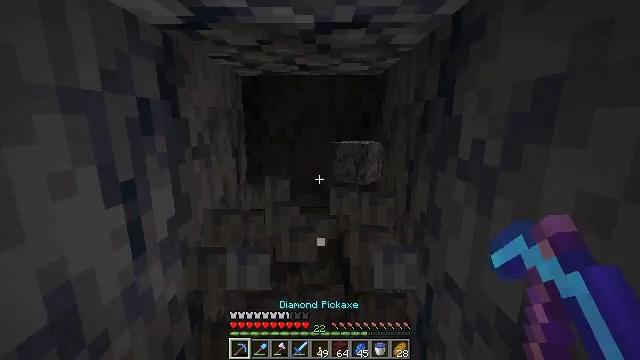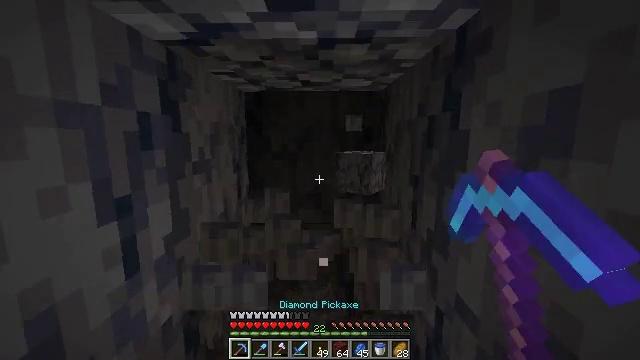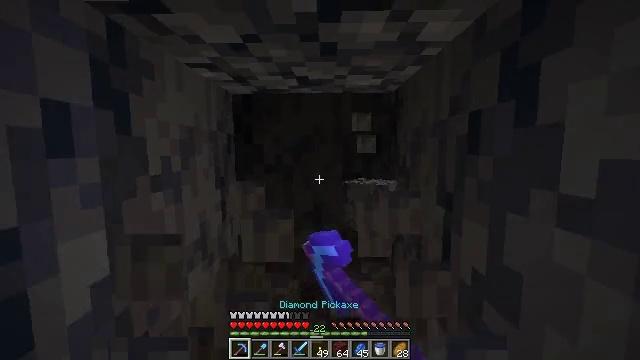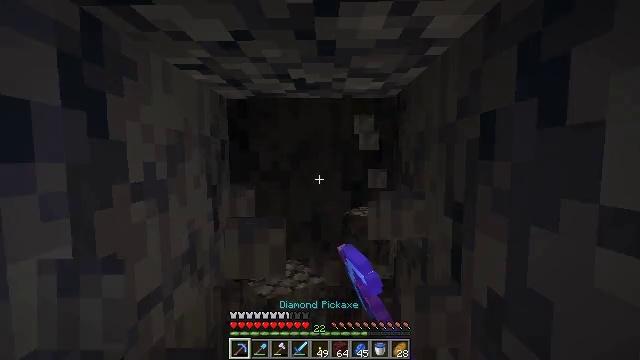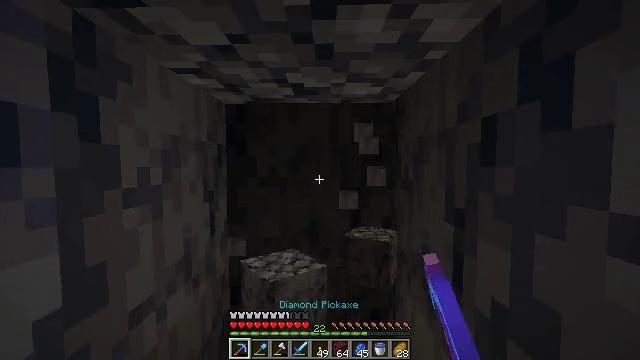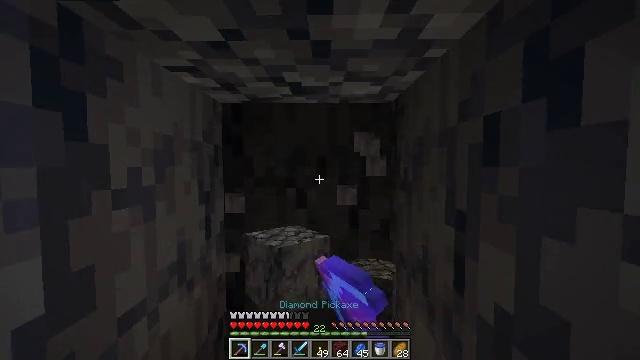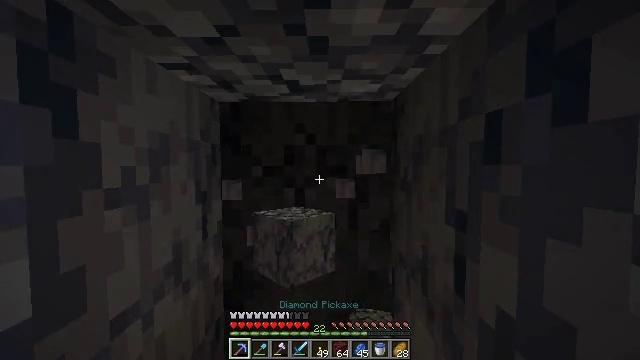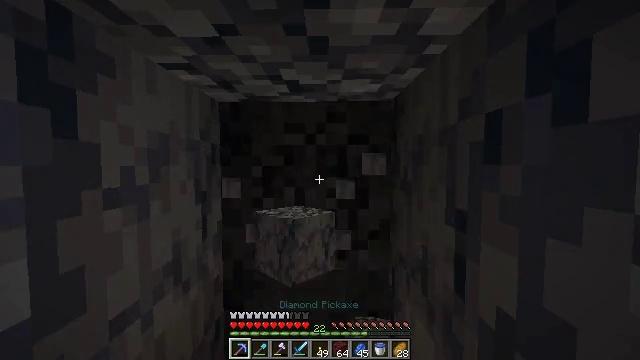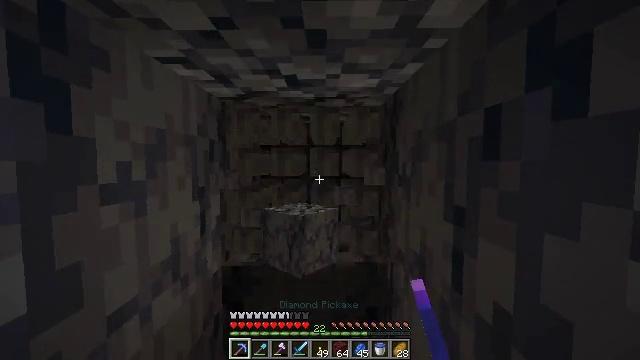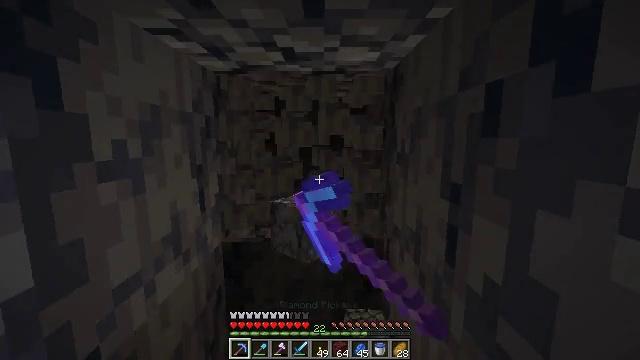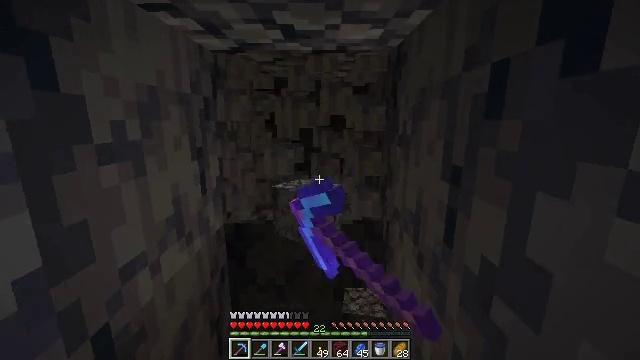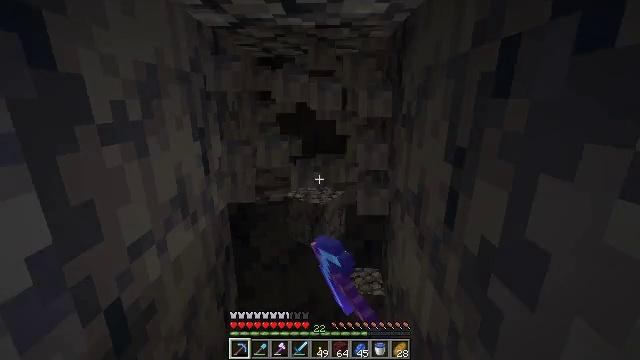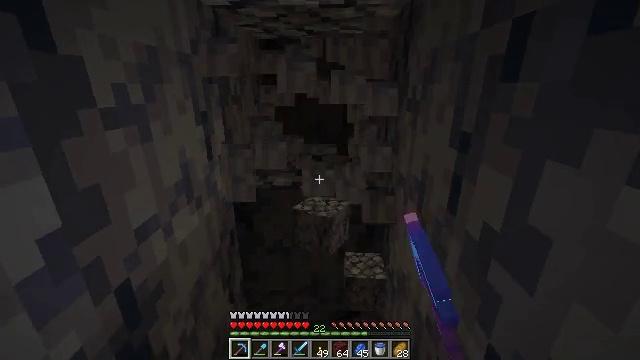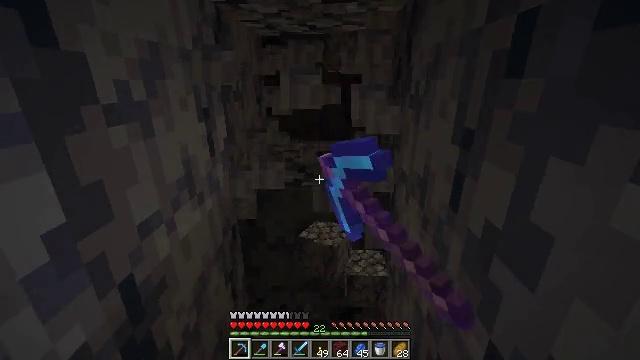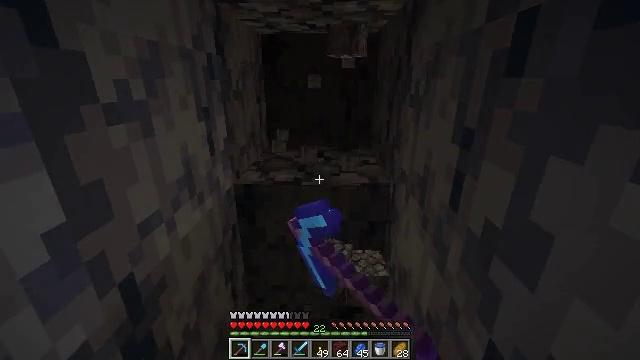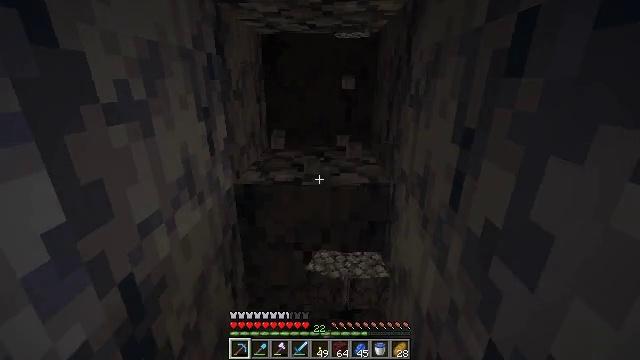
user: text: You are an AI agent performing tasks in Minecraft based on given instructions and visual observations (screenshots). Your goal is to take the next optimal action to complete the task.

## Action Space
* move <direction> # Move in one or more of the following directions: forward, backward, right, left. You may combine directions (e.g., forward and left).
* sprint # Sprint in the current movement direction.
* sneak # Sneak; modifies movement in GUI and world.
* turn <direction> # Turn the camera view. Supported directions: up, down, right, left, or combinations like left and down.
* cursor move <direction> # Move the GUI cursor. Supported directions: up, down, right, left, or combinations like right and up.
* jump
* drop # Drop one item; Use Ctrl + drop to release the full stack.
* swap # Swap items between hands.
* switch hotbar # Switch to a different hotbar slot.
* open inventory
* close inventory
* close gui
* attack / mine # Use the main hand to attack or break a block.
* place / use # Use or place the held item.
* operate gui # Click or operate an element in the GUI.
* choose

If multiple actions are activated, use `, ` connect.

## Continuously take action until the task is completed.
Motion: motion action
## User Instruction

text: Mine the basalt in the Nether.
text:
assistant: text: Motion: move forward, turn up, attack / mine
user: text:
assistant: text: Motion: turn up, attack / mine
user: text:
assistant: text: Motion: turn up, attack / mine
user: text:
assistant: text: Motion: turn up, attack / mine
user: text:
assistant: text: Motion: attack / mine
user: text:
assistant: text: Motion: attack / mine
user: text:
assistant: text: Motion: attack / mine
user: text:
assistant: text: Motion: attack / mine
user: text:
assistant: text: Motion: turn down, attack / mine
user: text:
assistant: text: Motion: turn down, attack / mine
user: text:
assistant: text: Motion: turn down, attack / mine
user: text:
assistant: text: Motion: turn down, attack / mine
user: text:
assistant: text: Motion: attack / mine
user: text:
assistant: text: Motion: attack / mine
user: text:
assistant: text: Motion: attack / mine
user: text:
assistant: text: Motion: move forward, attack / mine
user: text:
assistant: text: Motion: move forward, attack / mine
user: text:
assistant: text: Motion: move forward, attack / mine
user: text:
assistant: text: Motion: move forward, turn up, attack / mine
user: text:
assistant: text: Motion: turn up, attack / mine
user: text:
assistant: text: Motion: turn up, attack / mine
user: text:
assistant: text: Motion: turn up, attack / mine
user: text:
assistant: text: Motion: turn up, attack / mine
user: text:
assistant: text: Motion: turn up, attack / mine
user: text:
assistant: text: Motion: attack / mine
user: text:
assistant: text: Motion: attack / mine
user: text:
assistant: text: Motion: attack / mine
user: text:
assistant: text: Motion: attack / mine
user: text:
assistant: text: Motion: turn down, attack / mine
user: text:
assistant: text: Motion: turn down, attack / mine